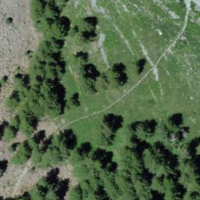
EUNIS habitat code: 31
Species observed at this site:
Chorthippus brunneus